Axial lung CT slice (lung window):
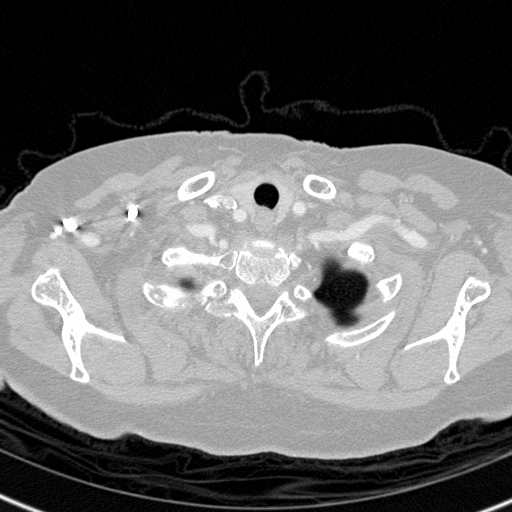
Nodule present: no